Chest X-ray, PA view. Patient: 52 years old, sex M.
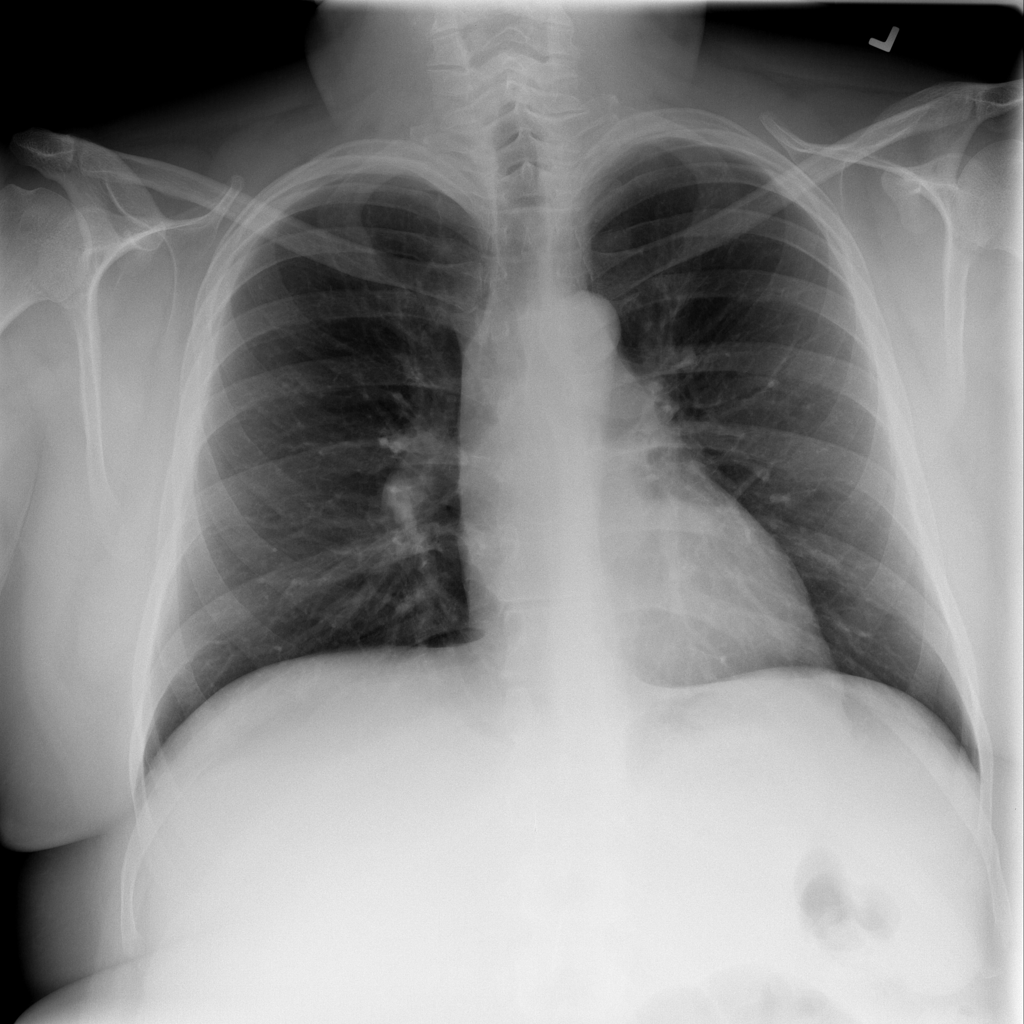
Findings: No Finding